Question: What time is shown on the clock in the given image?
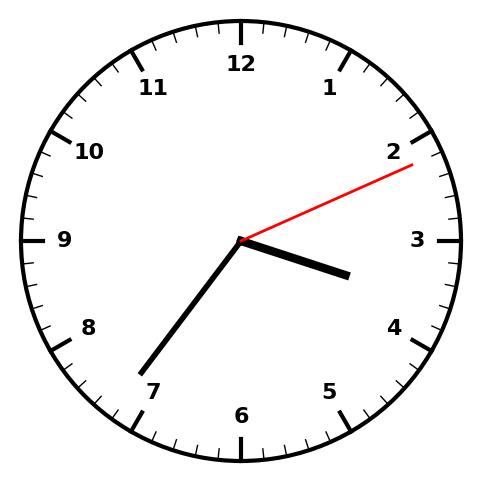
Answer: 03:36:11